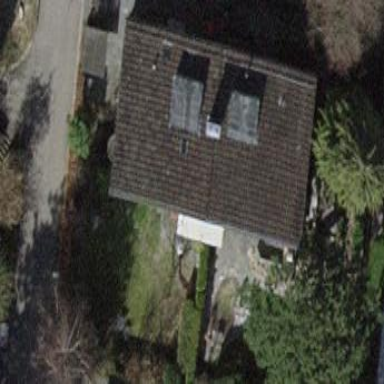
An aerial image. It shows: Semi-detached house.